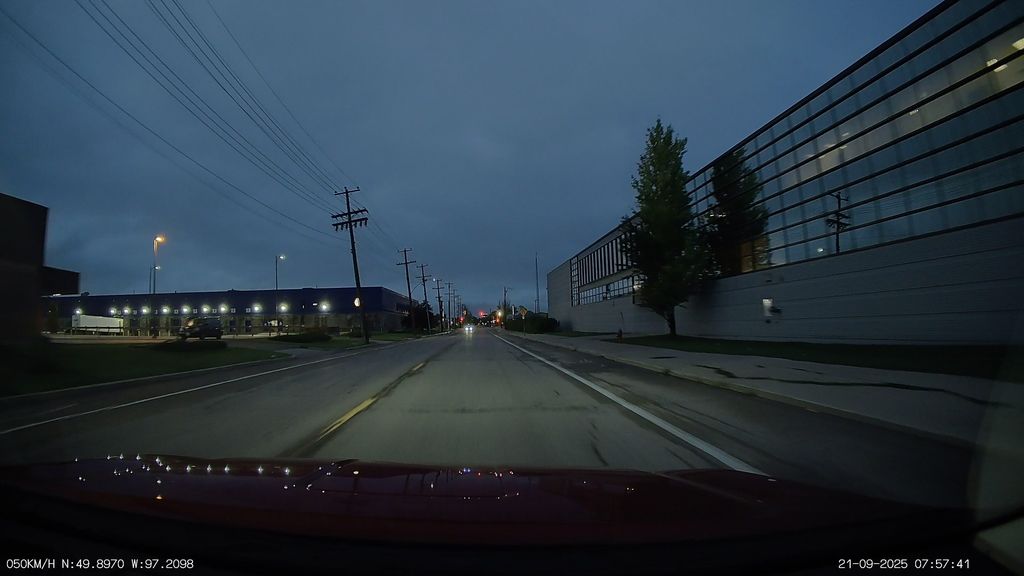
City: winnipeg